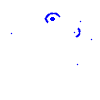
Particle: kaon